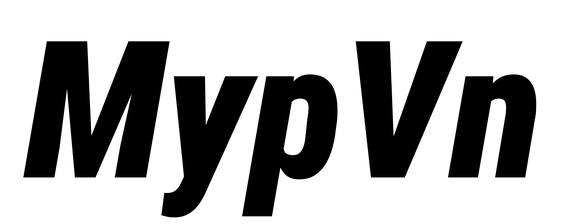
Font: Roboto-Italic_Condensed_Black_Italic